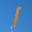
Label: 1